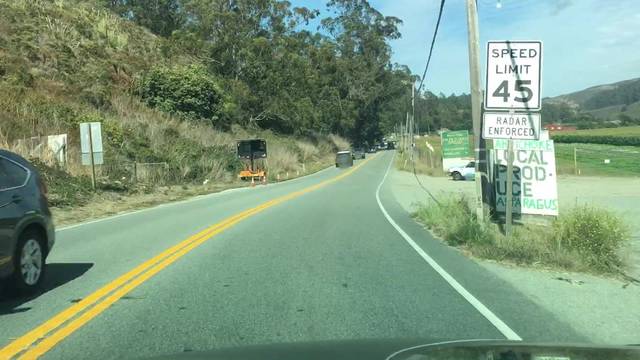
Region: United States
Coordinates: 37.476, -122.418